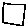
Label: square